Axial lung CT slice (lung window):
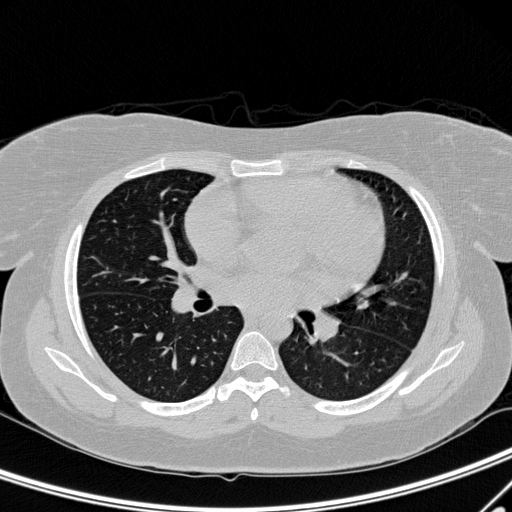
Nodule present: no